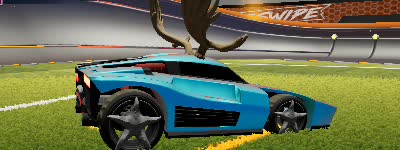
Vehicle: breakout